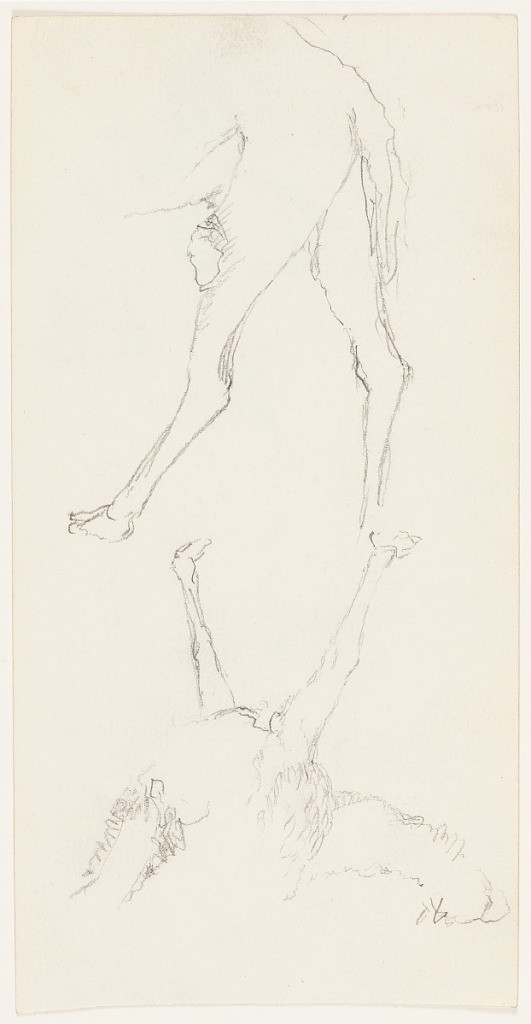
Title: Camel Legs, Palestine or Syria (Israel or Jordan)
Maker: Frederic Edwin Church, American, 1826–1900
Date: February or March 1868
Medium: Graphite on white wove paper; verso: graphite
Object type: Drawing
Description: Two oppositely-oriented sketches showing the fore and hind legs of a walking camel. At left, the head and front legs of the animal are shown, while its rear legs are visible at right. Each set of legs is shown in motion, mid-step.

Verso: Landscape and figure studies showing a distant and loosely rendered mountain range with billowing clouds above it, and at left and oppositely-oriented, a sketch of a Bedouin guide sitting on a rock with a water jug is visible. A detail of his head is shown in profile at center.